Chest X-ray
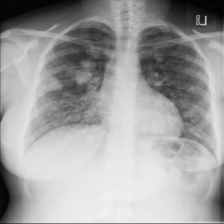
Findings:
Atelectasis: negative
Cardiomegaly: negative
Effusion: negative
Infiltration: negative
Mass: positive
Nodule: positive
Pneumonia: negative
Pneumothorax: negative
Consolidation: negative
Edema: negative
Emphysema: negative
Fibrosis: negative
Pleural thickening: negative
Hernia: negative